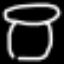
Label: mushroom